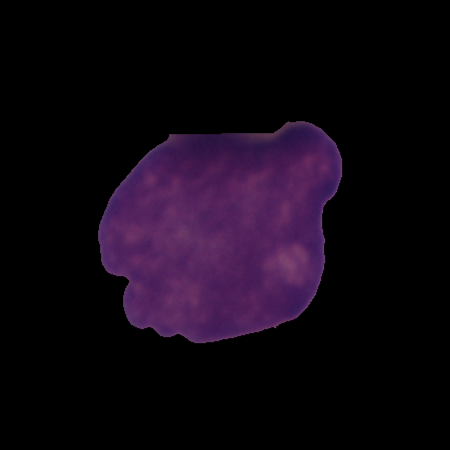
Label: cancer